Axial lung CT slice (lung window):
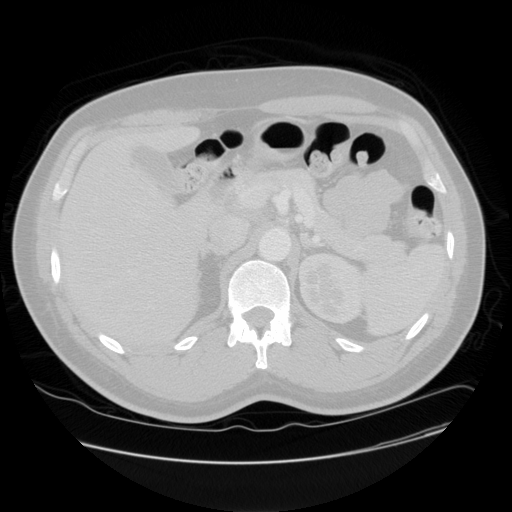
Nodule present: no